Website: crate-barrel
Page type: customer-info-address
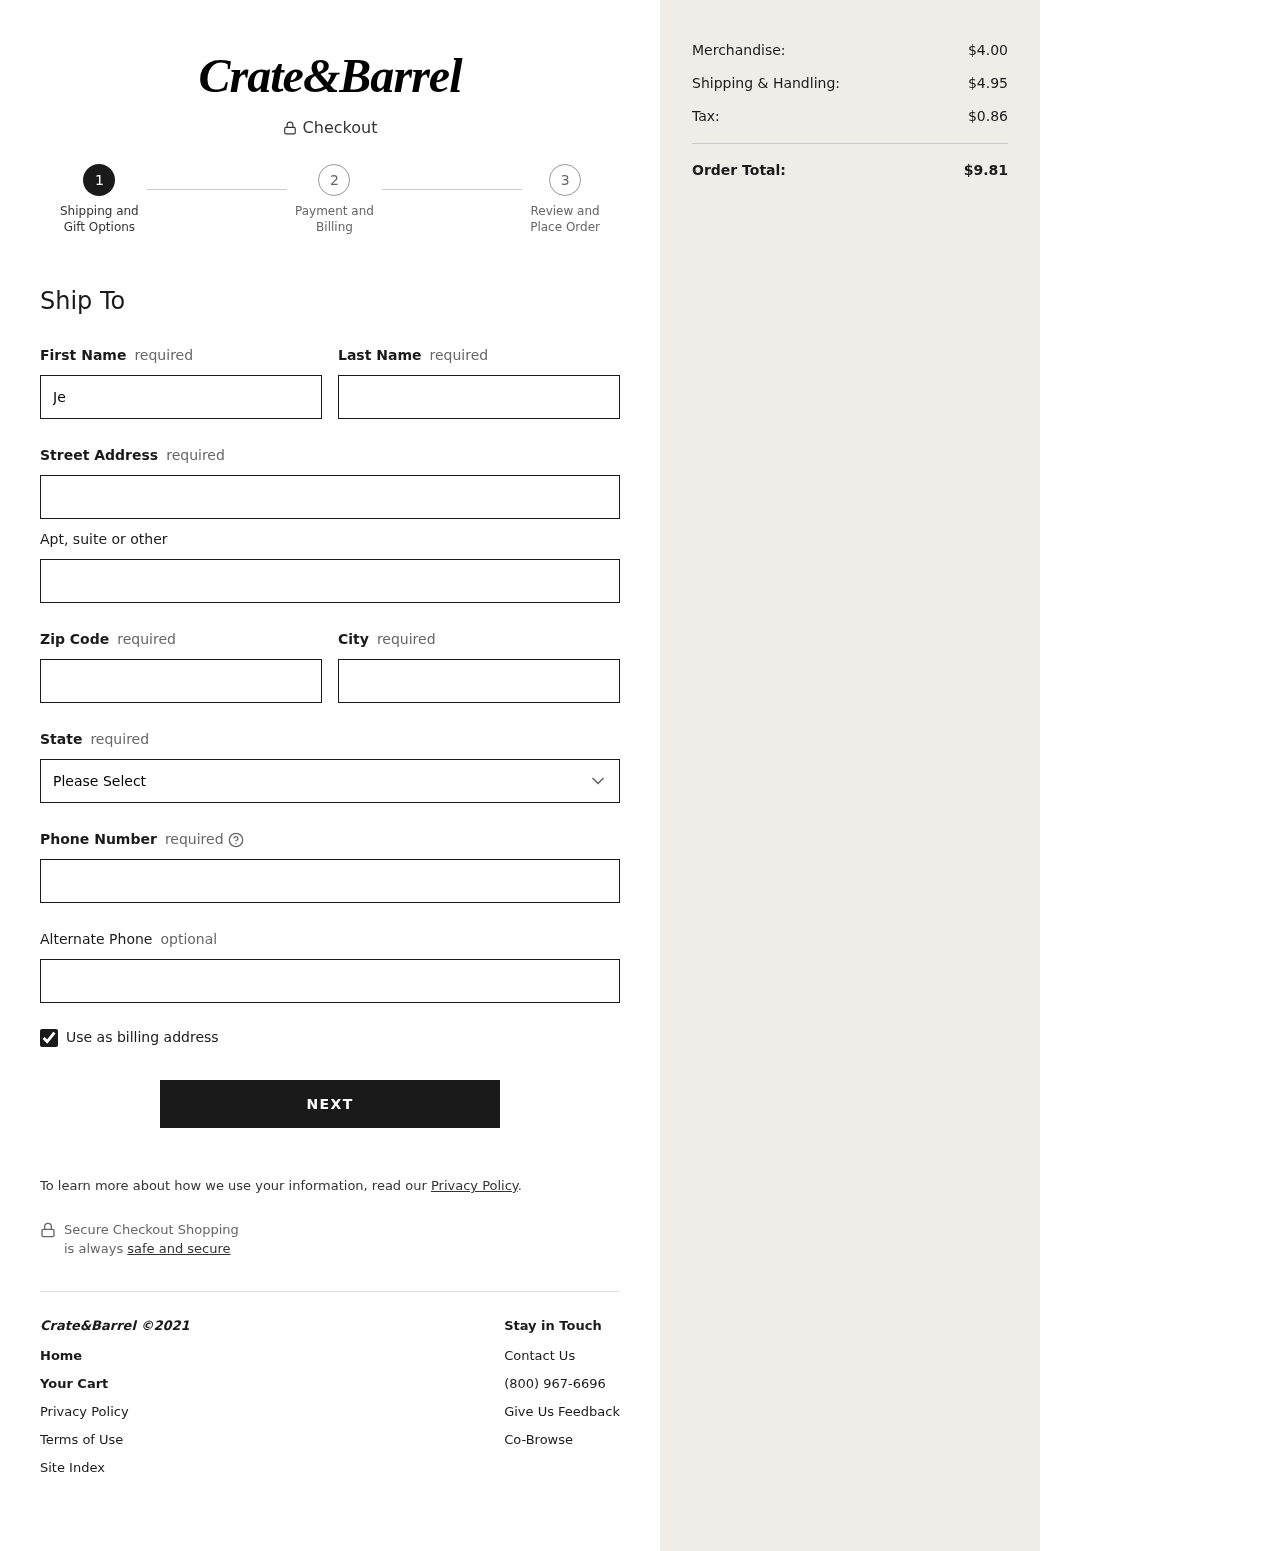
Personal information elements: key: PII_STATE
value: North Dakota
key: PII_FIRSTNAME
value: Jessica
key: PII_LASTNAME
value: Howard
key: PII_STREET
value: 889 Ramos Pines Apt. 524
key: PII_STREET2
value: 869 Jorge Cliff
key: PII_POSTCODE
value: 26183
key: PII_CITY
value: West Victoriaton
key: PII_PHONE
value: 9505098189
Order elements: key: ORDER_SUBTOTAL
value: $4.00
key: ORDER_SHIPPING_COST
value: $4.95
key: ORDER_TAX
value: $0.86
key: ORDER_TOTAL
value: $9.81